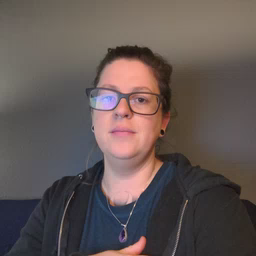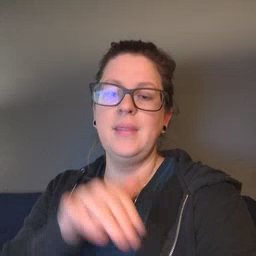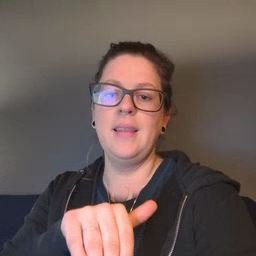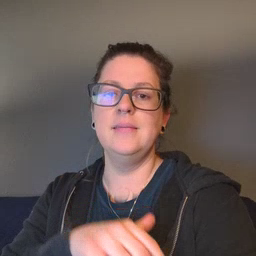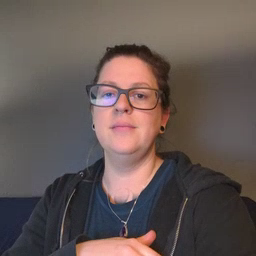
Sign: night